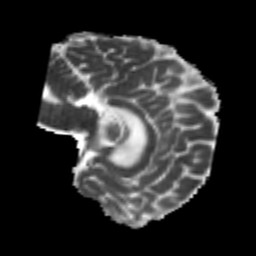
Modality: MD
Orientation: sagittal
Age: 26
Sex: male
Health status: healthy
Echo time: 0.074 s